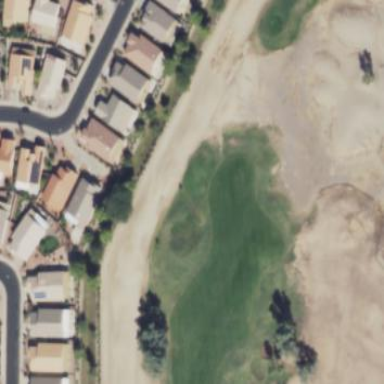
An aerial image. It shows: Golf fairway in the image.